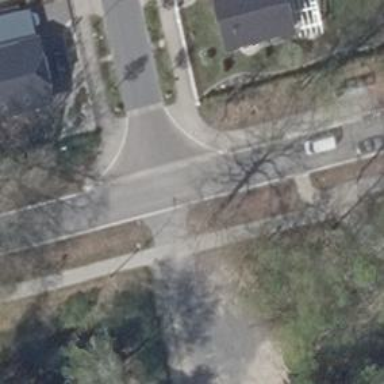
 there is traffic calming table on the road."